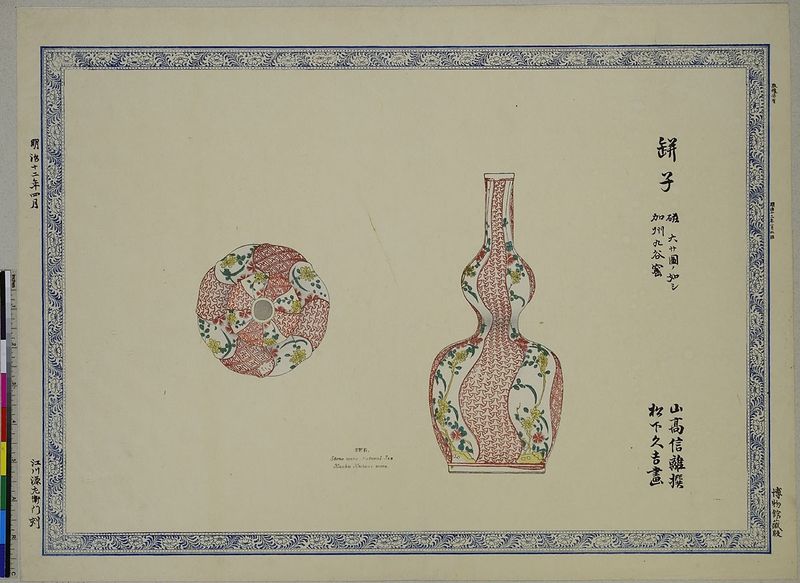
Titel: Flasche
Künstler: Matsushita Ky&#x16B;kichi
Standort: Hamburg
Institution: Museum für Kunst und Gewerbe Hamburg
Schlagwörter: ball, muster, ornament, krug, vase, topf, holzschnitt, japan, ornamente, schriftzeichen, druckgraphik, druckgrafik, kunstgewerbe, china, zeit, kunsthandwerk, farbholzschnitt, pfalnze, reproduktionen, blumenornamente, industriedesign, druckerzeugnisse, gefäß, behälter, meiji, steinware, kashu, kutani